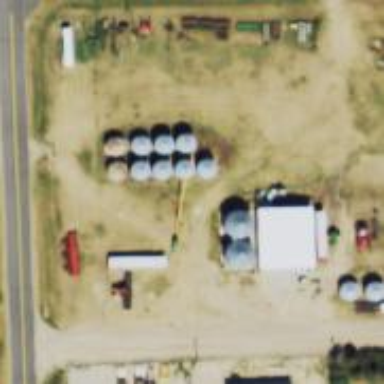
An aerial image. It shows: Silo.